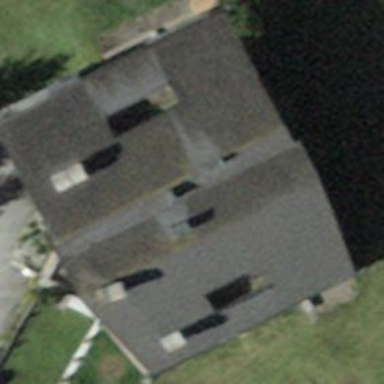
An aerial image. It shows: Building with tile roof.